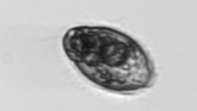
Label: Pleuronema